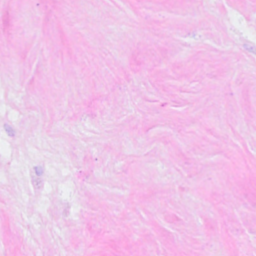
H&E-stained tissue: Breast